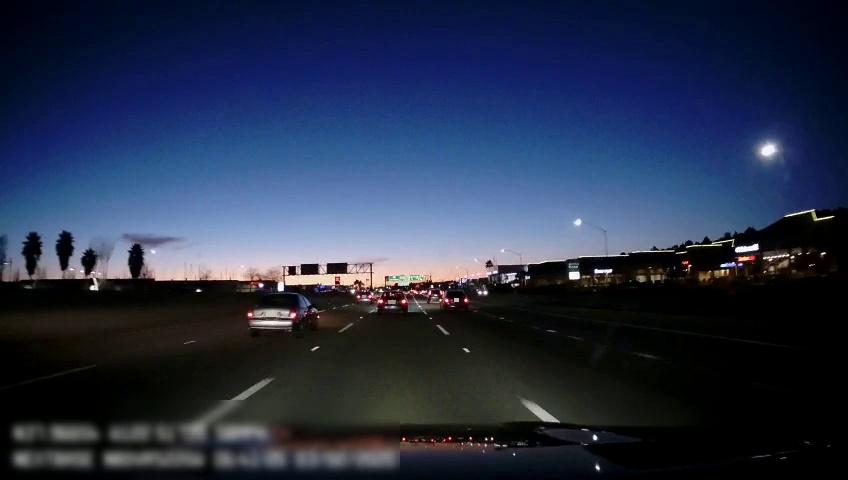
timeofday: Night
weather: Other
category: Drivable Space
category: Vehicles | Car
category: Vehicles | Truck
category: Vehicles | Car
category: Vehicles | SUV
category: Vehicles | Car
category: Vehicles | Car
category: Vehicles | Car
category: Lanes | Alternate Lane
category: Lanes | Current Lane
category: Lanes | Current Lane
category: Lanes | Alternate Lane
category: Lanes | Alternate Lane
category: Traffic | Signs
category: Traffic | Signs
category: Traffic | Signs